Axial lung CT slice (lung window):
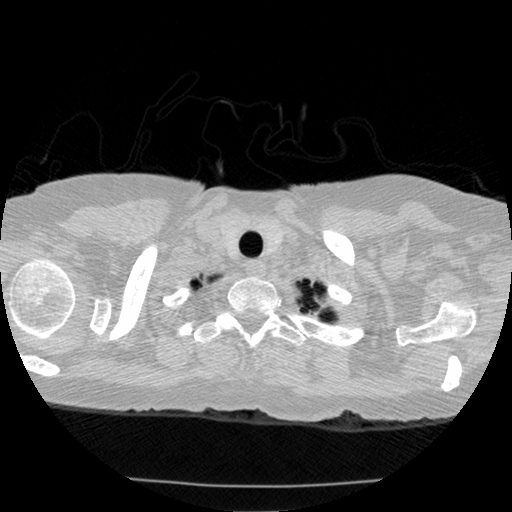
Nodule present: no